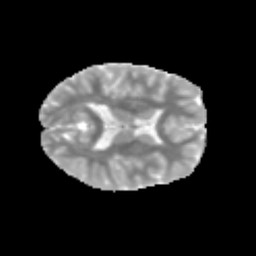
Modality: MD
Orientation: axial
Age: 10
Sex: male
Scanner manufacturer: siemens
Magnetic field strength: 3 T
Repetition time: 3.8 s
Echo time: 0.07 s